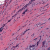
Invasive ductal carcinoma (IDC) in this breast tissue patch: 0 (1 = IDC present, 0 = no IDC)